Brain MRI, modality: hrT2
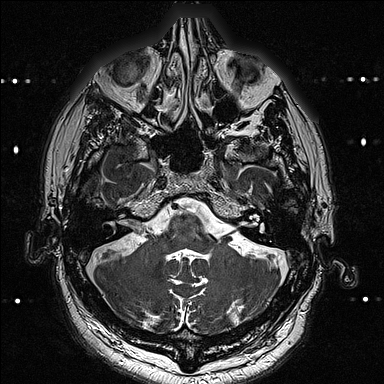